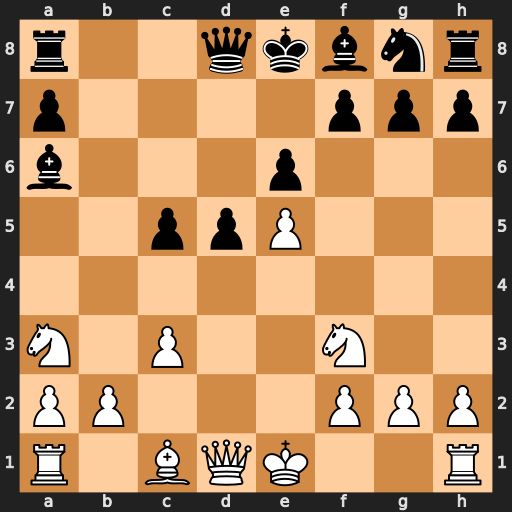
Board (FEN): r2qkbnr/p4ppp/b3p3/2ppP3/8/N1P2N2/PP3PPP/R1BQK2R
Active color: w
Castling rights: KQkq
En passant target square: -
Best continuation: Qa4+ Qd7 Qxa6